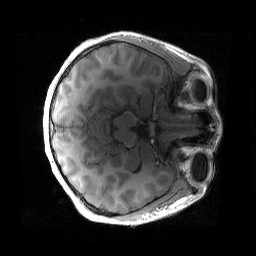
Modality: T1w
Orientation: axial
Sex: male
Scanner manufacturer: siemens
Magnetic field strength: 3 T
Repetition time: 1.9 s
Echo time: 0.00243 s